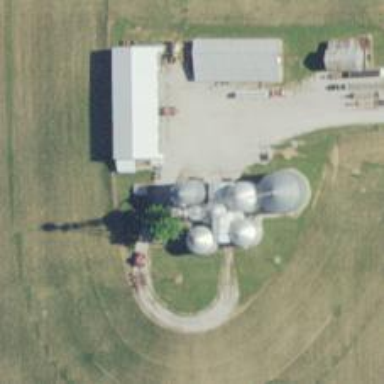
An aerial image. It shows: Silo.